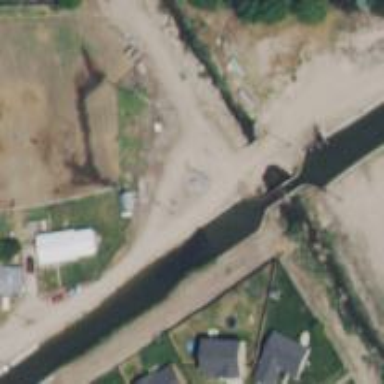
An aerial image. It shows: Aqueduct bridge over canal.